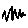
Label: zigzag